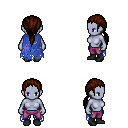
a pixel art fantasy rpg character, female body template, dark elf, purple skin, blue tattered cape, magenta pants, brown ponytail hairstyle, black shoes, four views (front, back, left, right), 2x2 character sprite sheet, small pixel art, hard edges, no anti-aliasing